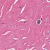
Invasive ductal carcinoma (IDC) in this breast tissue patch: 0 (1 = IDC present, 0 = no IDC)